九年级 · 组合几何学
如图, 在正方形 $A B C D$ 中, $A B=2$, 点 $E$ 是 $B C$ 边的中点, 连接 $D E$, 延长 $E C$ 至点 $F$, 使得 $E F=D E$, 过点 $F$ 作 $F G \perp D E$, 分别交 $C D 、 A B$ 于 $N 、 G$ 两点, 连接 $C M 、 E G 、 E N$, 下列正确的是: (1) $\tan \angle G F B=\frac{1}{2}$; (2) $M N=N C$; (3) $\frac{C M}{E G}=\frac{1}{2}$; (4) $S_{\text {四边形 } G B E M}=\frac{\sqrt{5}+1}{2}$ ( )

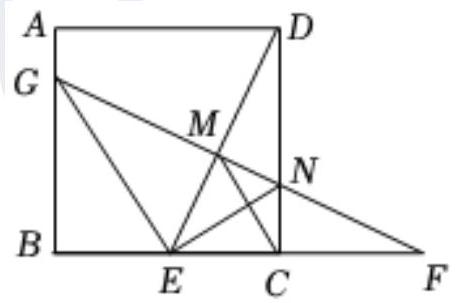
A. 4
B. 3
C. 2
D. 1
答案: B
解析: 解: $\because \angle D C E=\angle F M E=90^{\circ}, \angle D E C=\angle M E F, D E=E F$,

$\therefore \triangle D C E \cong \triangle F M E(A A S)$,

$\therefore \angle G F B=\angle C D E$,

$\therefore \tan \angle G B F=\tan \angle C D E=\frac{C E}{C D}=\frac{1}{2}$,

故(1)正确，

由(1)可得: $C E=E M$,

$\because E N=E N, \angle E M N=\angle E C N=90^{\circ}$,

$\therefore R t \triangle E M N \cong R t \triangle E C N(H L)$,

$\therefore M N=N C$,

故②正确,

$\because E M=E C$,

$\therefore \angle E M C=\angle E C M$,

$\because E M=C E=B E, G E=G E, \angle B=\angle G M E=90^{\circ}$,

$\therefore R t \triangle G B E \cong R t \triangle G M E(H L)$,

$\therefore \angle B E G=\angle G E M$,

$\because \angle B E M=\angle E M C+\angle E C M$,

$\therefore 2 \angle G E M=2 \angle E M C$,

$\therefore \angle G E M=\angle E M C$,

$\therefore C M / / G E$,

$\therefore \triangle F C M \sim \triangle F E G$,

$\therefore \frac{C M}{E G}=\frac{C F}{E F} \neq \frac{1}{2}$;

故(3)不正确,

$\because C E=1, C D=2$,

$\therefore S_{\triangle E M F} S_{\triangle C D E}=\frac{1}{2} \times 1 \times 2=1$,

$\because \angle F=\angle F, \angle F M E=\angle B=90^{\circ}$,
$\therefore \triangle F M E \sim \triangle F B G$,

$\therefore \frac{S_{\triangle F B G}}{S_{\triangle F M E}}=\left(\frac{B F}{F M}\right)^{2}=\left(\frac{1+\sqrt{5}}{2}\right)^{2}$,

$\therefore S_{\triangle F B G}=\frac{3+\sqrt{5}}{2}$,

$\therefore S_{\text {四边形 } G B E M}=\frac{3+\sqrt{5}}{2}-1=\frac{1+\sqrt{5}}{2}$,

故(4)正确,

$\therefore$ 正确的是(1)(2).

故选: $B$.

(1) 证明 $\triangle D C E \cong \triangle F M E$, 由 $\tan \angle G F B=\tan \angle C D E$ 可得;

(2)结合(1) $E M=C E$, 证明 $\triangle M E N \cong \triangle C E N$;

(3)证明 $C M / / G E$, 得 $\frac{C M}{E G}=\frac{C F}{E F} \neq \frac{1}{2}$;

(4) 求出 $\triangle F B G$ 和 $\triangle F M E$ 的面积, 进而由它们的差可得.

本题考查了正方形性质, 全等三角形判定和性质, 相似三角形判定和性质等知识, 解决问题的关键是层层递进，下一问要有意识应用前面解析.